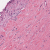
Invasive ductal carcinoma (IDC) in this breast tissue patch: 0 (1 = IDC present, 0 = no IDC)